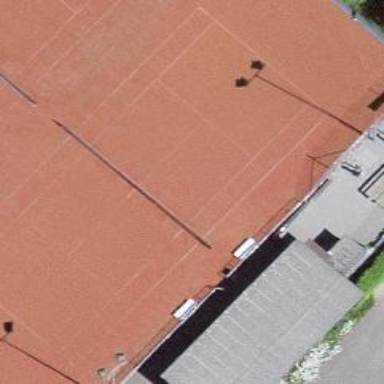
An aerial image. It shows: Tennis court in leisure pitch.